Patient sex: M
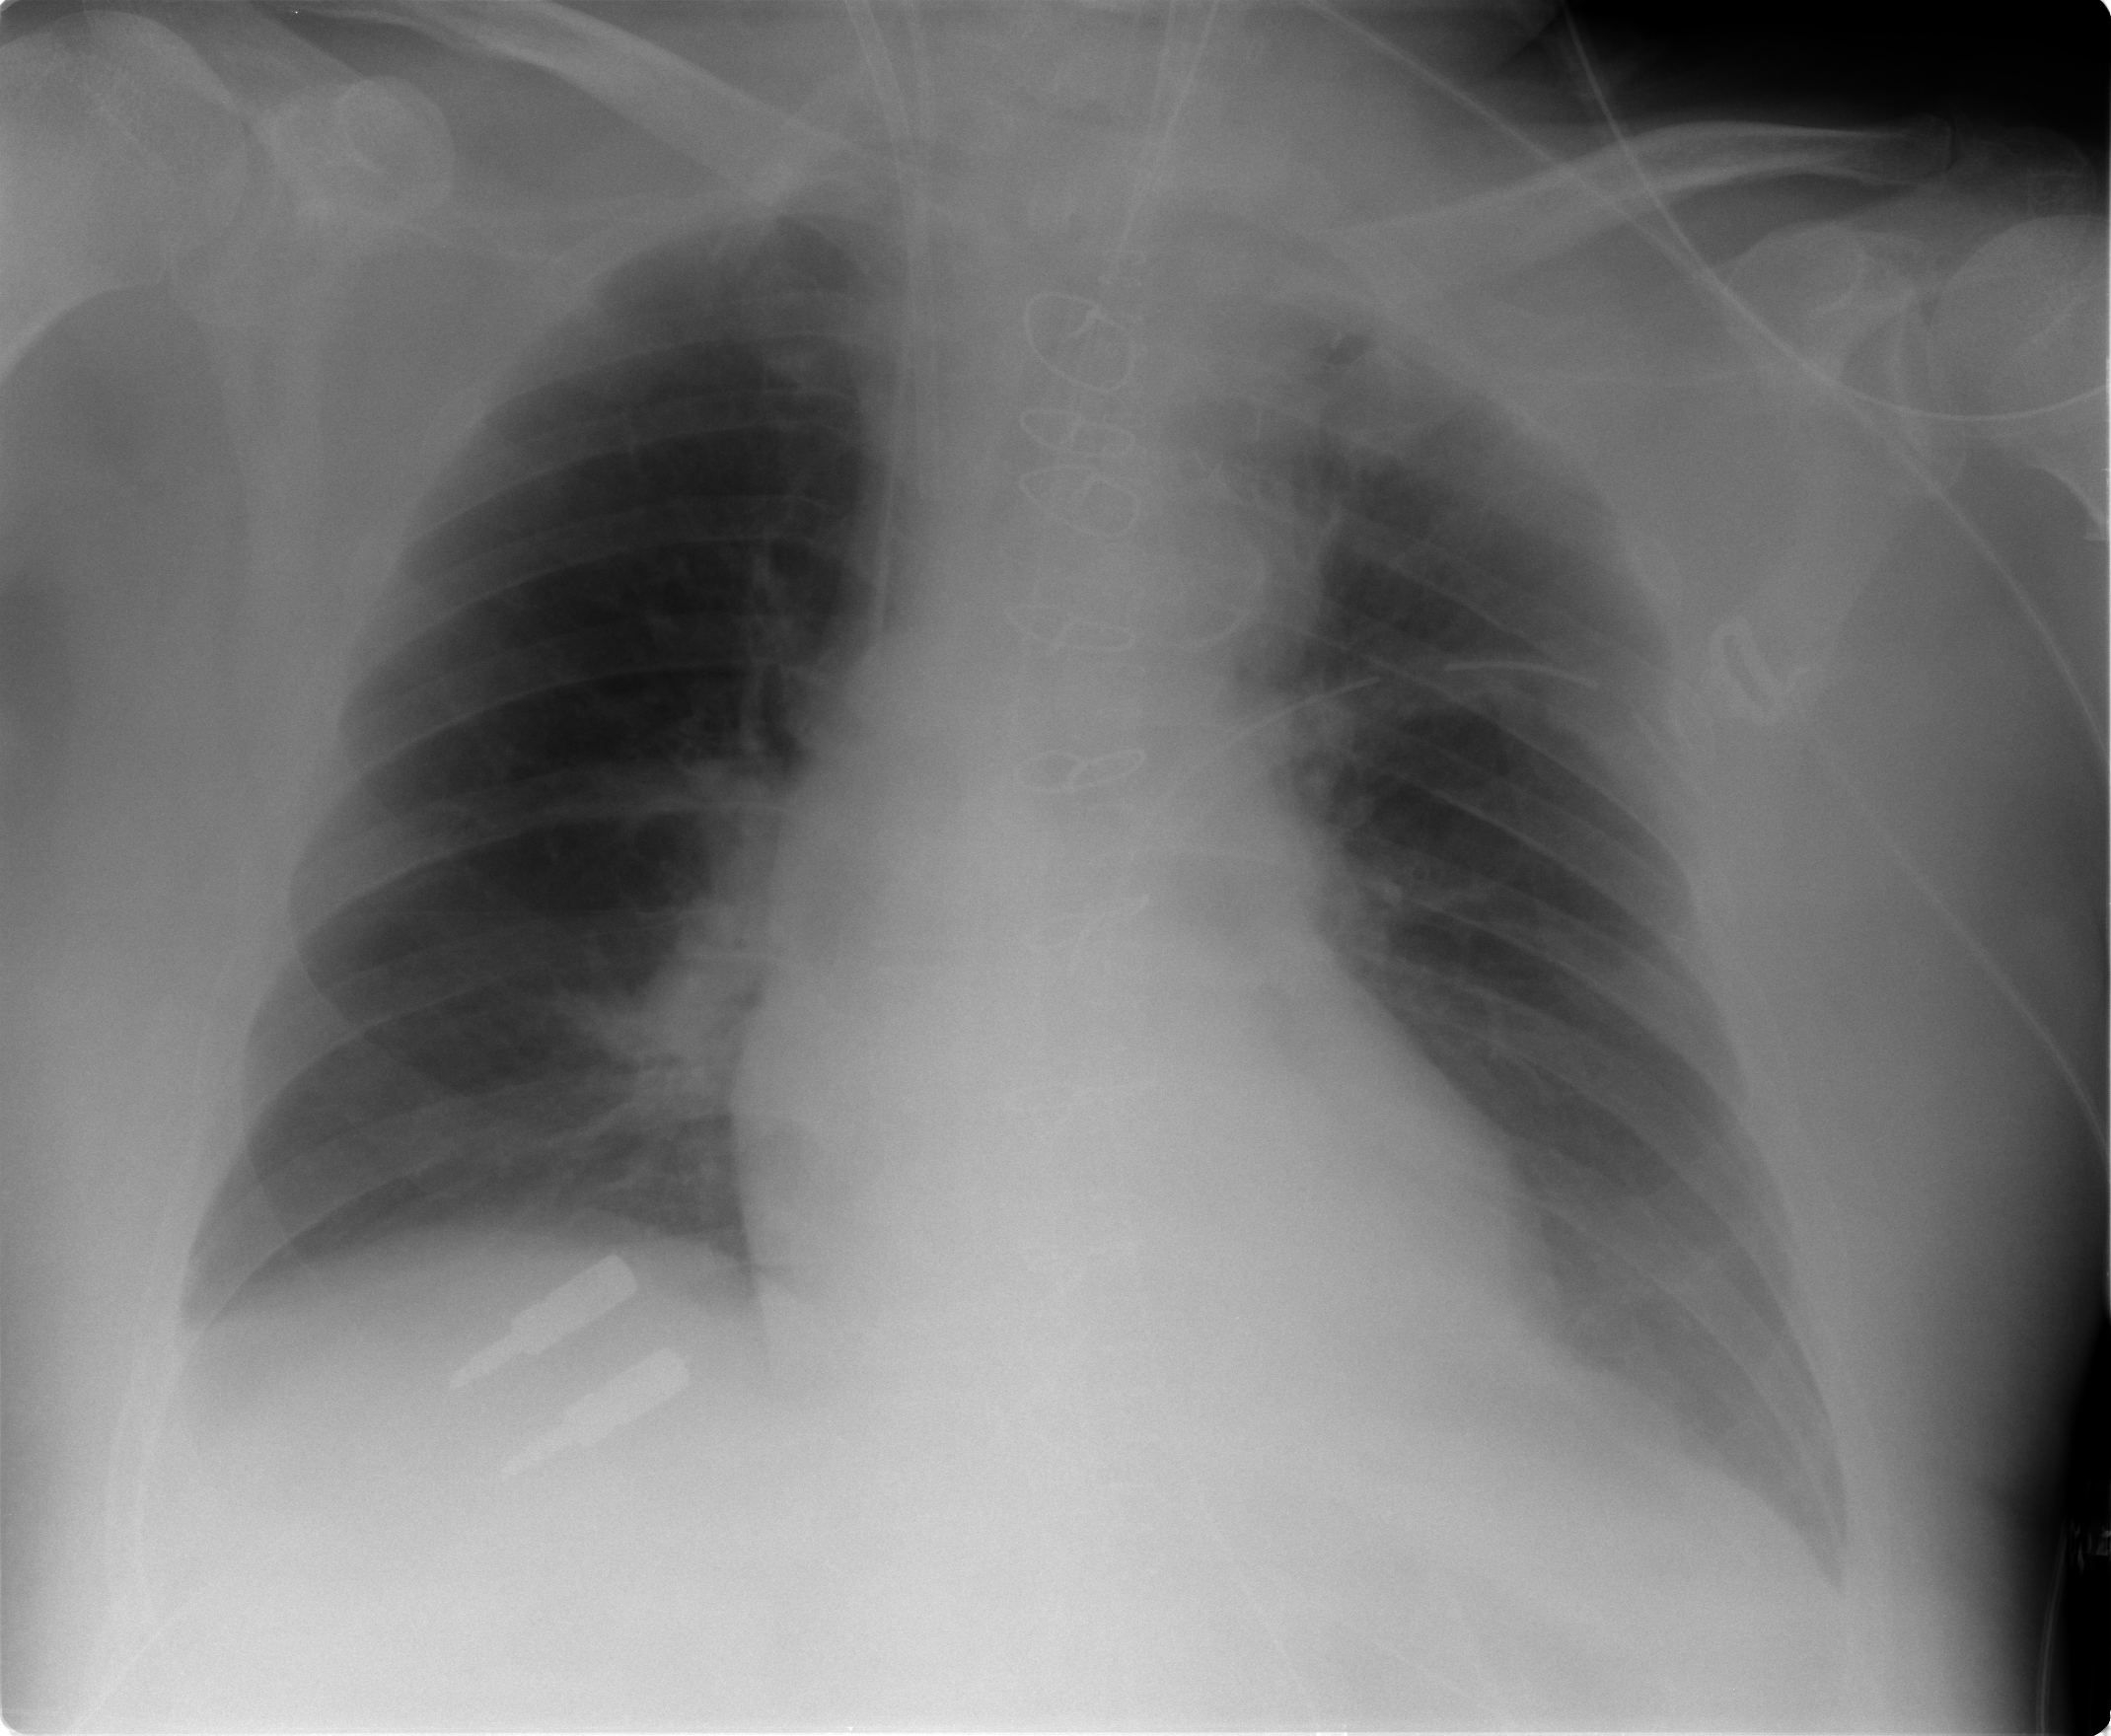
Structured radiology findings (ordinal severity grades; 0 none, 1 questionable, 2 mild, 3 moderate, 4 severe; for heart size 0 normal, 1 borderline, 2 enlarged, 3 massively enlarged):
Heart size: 2
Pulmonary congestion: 1
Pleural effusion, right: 1
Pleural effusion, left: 1
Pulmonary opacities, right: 0
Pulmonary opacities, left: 0
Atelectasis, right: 2
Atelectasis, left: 2